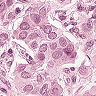
Metastatic tissue present: yes